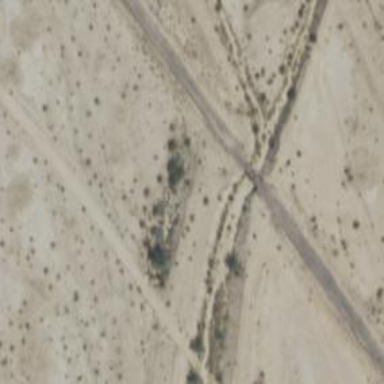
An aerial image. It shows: Abandoned railway bridge.